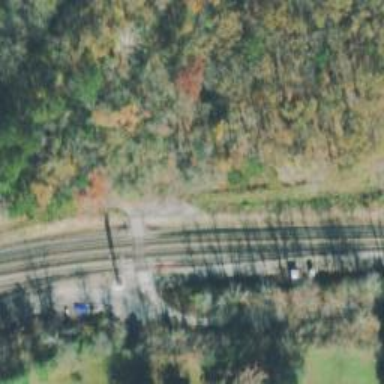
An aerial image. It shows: Level crossing along the railway.